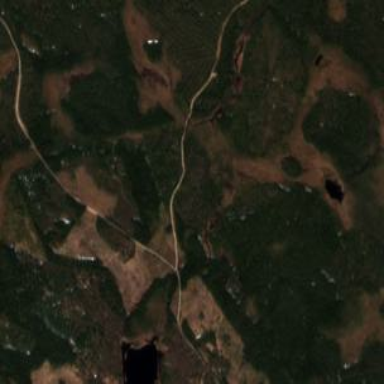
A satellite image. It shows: Clearcut area used for logging.